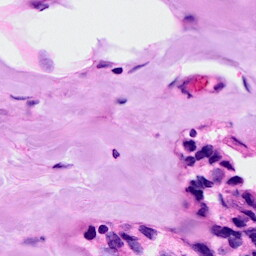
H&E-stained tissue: Breast